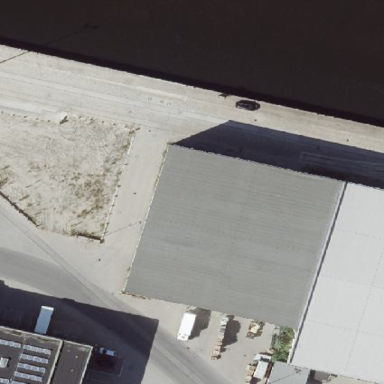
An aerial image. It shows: Warehouse.